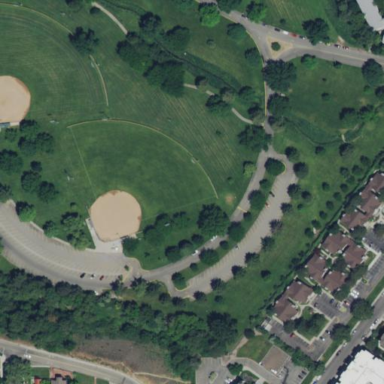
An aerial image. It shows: Baseball pitch for leisure land.